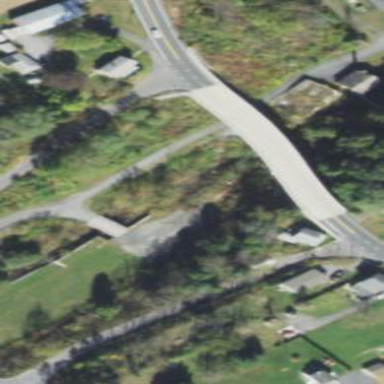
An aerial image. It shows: Man-made bridge.